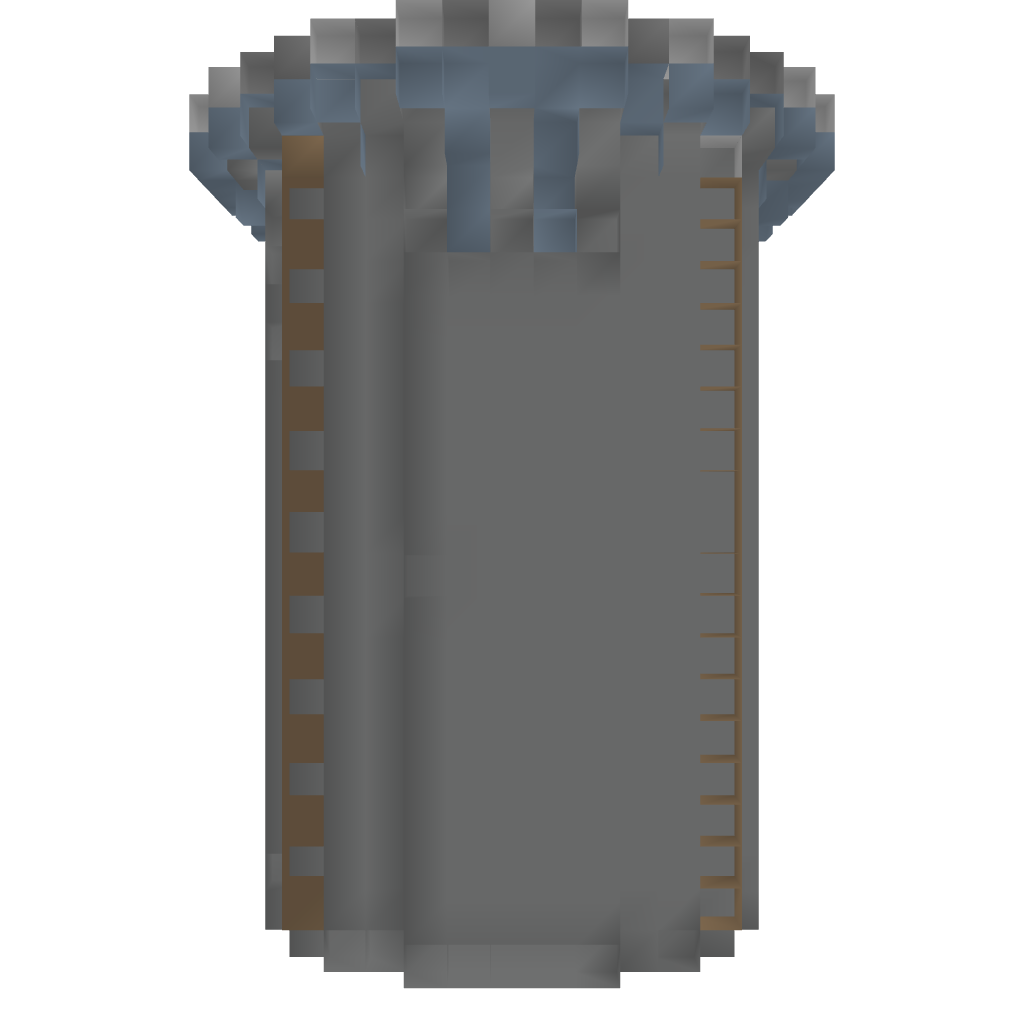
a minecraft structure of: Mideval Watch Tower